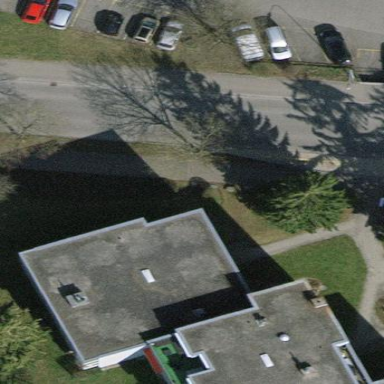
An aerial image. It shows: Terrace building.